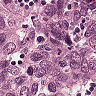
Metastatic tissue present: yes